Question: I have a Scroll View in my Mac app with a white background but I want the background to be completely transparent. I changed the opacity of the background to 0 but that doesn't seem to help, so I added an image of my settings and i was hoping you maybe were able to see the problem

Thank you in advance!
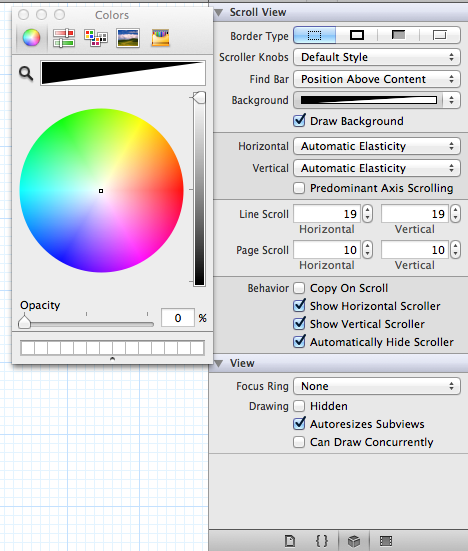
Answer: is this for a 10.7 App? If so it should just work out of the box. If you are doing 10.6 or earlier you might have to implement your own custom scrollbar or use a toolkit like Chamelion,etc to get the effect you are looking for. Only 10.7 has overlay scrollbars by default, prior to this the OS scrollbars subtracted area from the content view to dedicate to scrollbars.